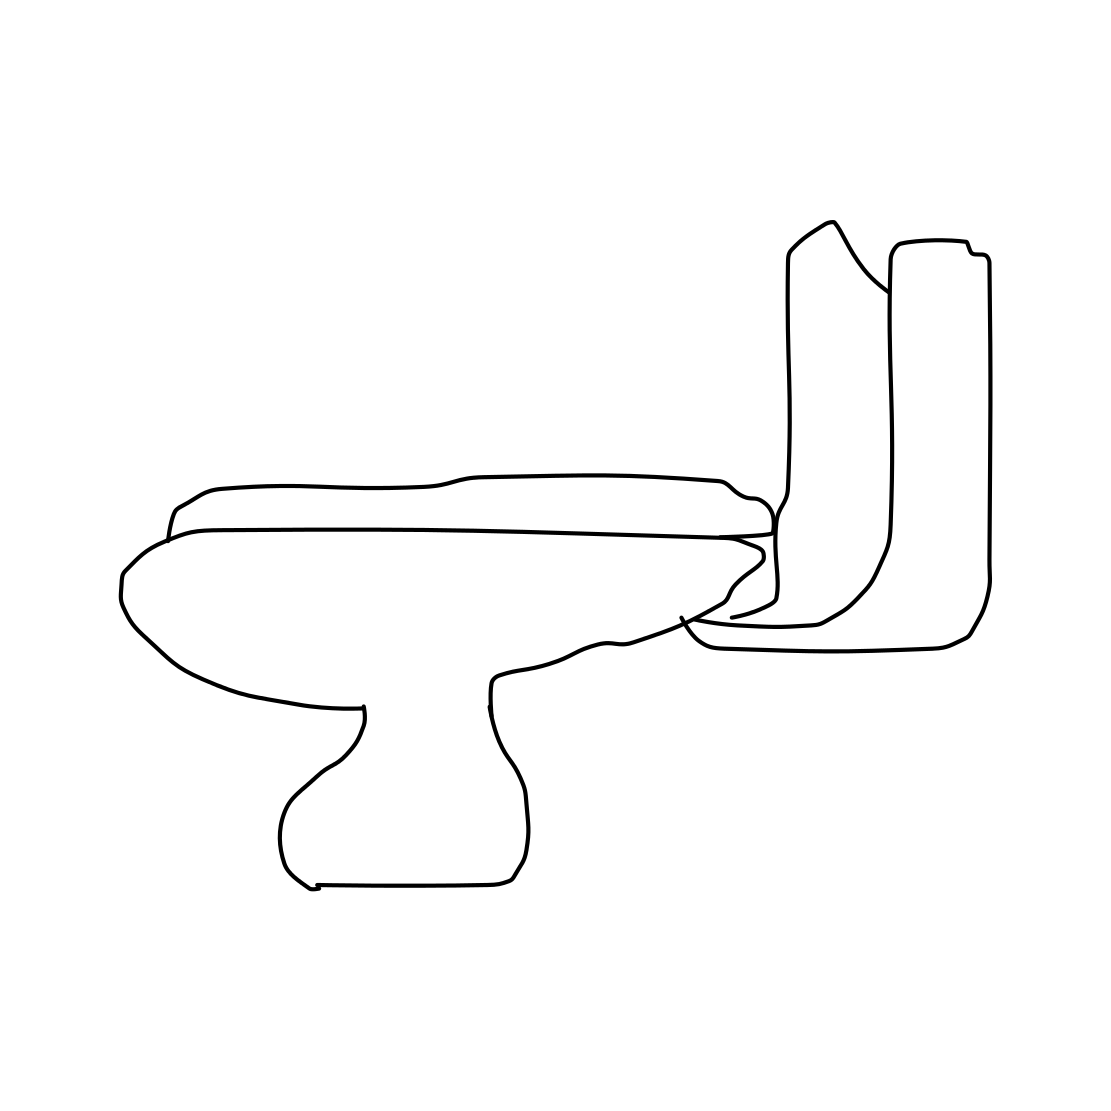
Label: toilet